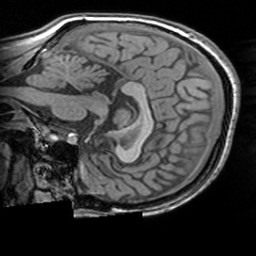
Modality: T1w
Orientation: sagittal
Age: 27
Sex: female
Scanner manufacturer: siemens
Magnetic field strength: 3 T
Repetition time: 1.63 s
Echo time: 0.00311 s